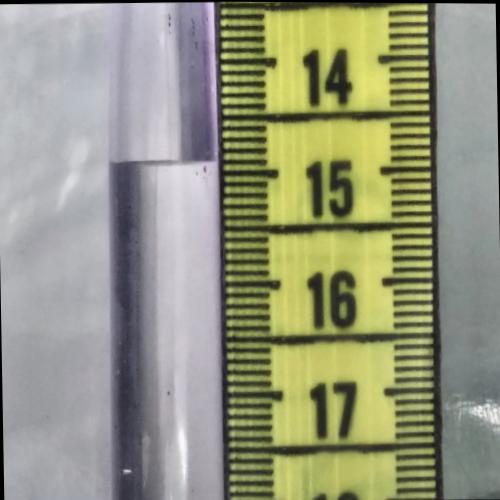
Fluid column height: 14.9 cm